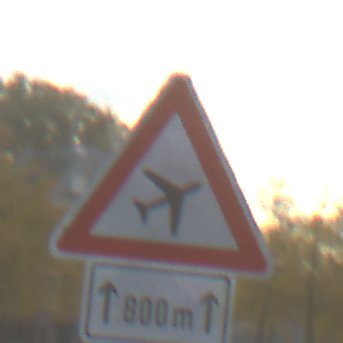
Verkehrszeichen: FlugbetriebLinks
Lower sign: LaengeEinerStrecke1
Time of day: MorningAfternoon
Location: Outdoor (Suburban)
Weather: PartlyCloudy
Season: NotSpecified
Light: Natural